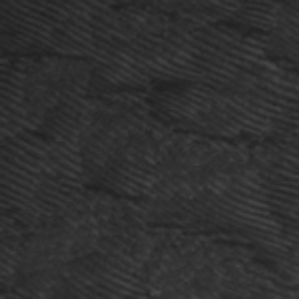
Label: frost